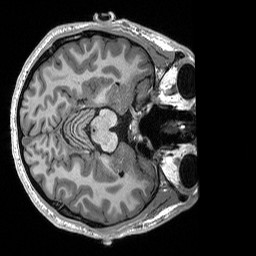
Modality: T1w
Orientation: axial
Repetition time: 8 s
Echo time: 0.066 s